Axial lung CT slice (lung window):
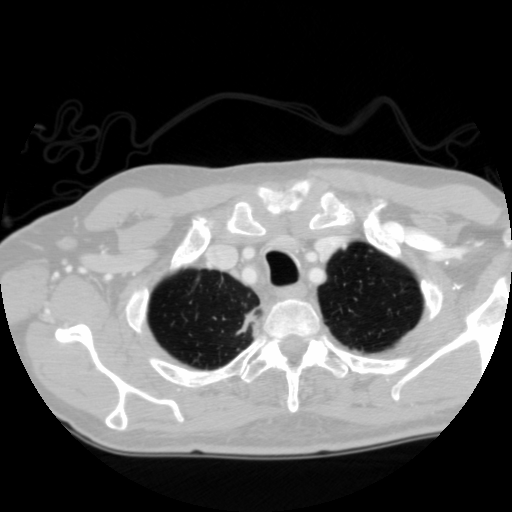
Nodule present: yes
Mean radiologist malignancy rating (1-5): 1